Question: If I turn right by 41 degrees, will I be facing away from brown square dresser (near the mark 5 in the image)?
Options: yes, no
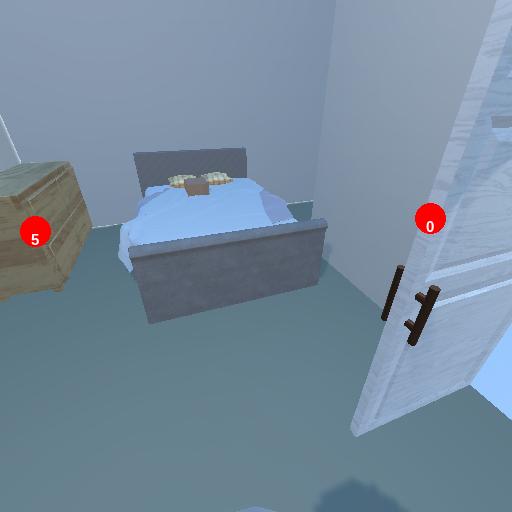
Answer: yes